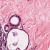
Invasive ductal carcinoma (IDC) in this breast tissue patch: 0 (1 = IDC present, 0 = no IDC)